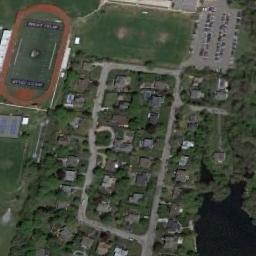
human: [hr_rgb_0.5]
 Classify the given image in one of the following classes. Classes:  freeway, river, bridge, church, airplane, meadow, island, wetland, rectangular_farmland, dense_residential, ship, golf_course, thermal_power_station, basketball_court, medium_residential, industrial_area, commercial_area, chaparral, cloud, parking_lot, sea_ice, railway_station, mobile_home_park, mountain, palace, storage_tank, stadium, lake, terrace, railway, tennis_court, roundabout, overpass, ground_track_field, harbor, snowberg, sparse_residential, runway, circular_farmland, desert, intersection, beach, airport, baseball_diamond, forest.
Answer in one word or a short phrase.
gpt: ground_track_field